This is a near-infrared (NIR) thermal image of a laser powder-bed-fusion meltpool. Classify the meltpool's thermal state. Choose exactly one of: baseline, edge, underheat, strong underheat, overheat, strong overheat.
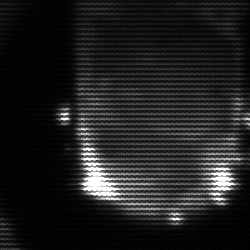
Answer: baseline